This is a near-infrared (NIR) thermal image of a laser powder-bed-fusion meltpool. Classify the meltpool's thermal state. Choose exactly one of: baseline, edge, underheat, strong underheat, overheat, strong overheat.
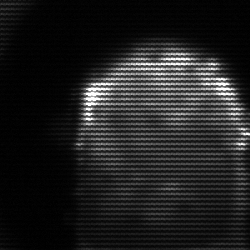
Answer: baseline